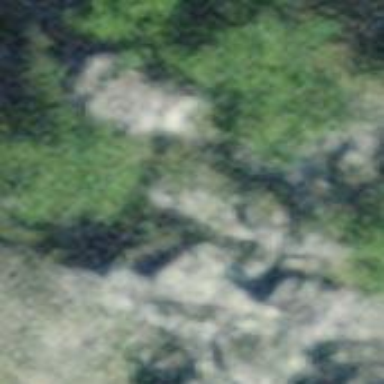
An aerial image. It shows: Natural cliff.